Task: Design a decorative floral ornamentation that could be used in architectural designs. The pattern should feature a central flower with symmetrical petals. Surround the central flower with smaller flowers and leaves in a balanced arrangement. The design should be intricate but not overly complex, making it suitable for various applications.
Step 453:
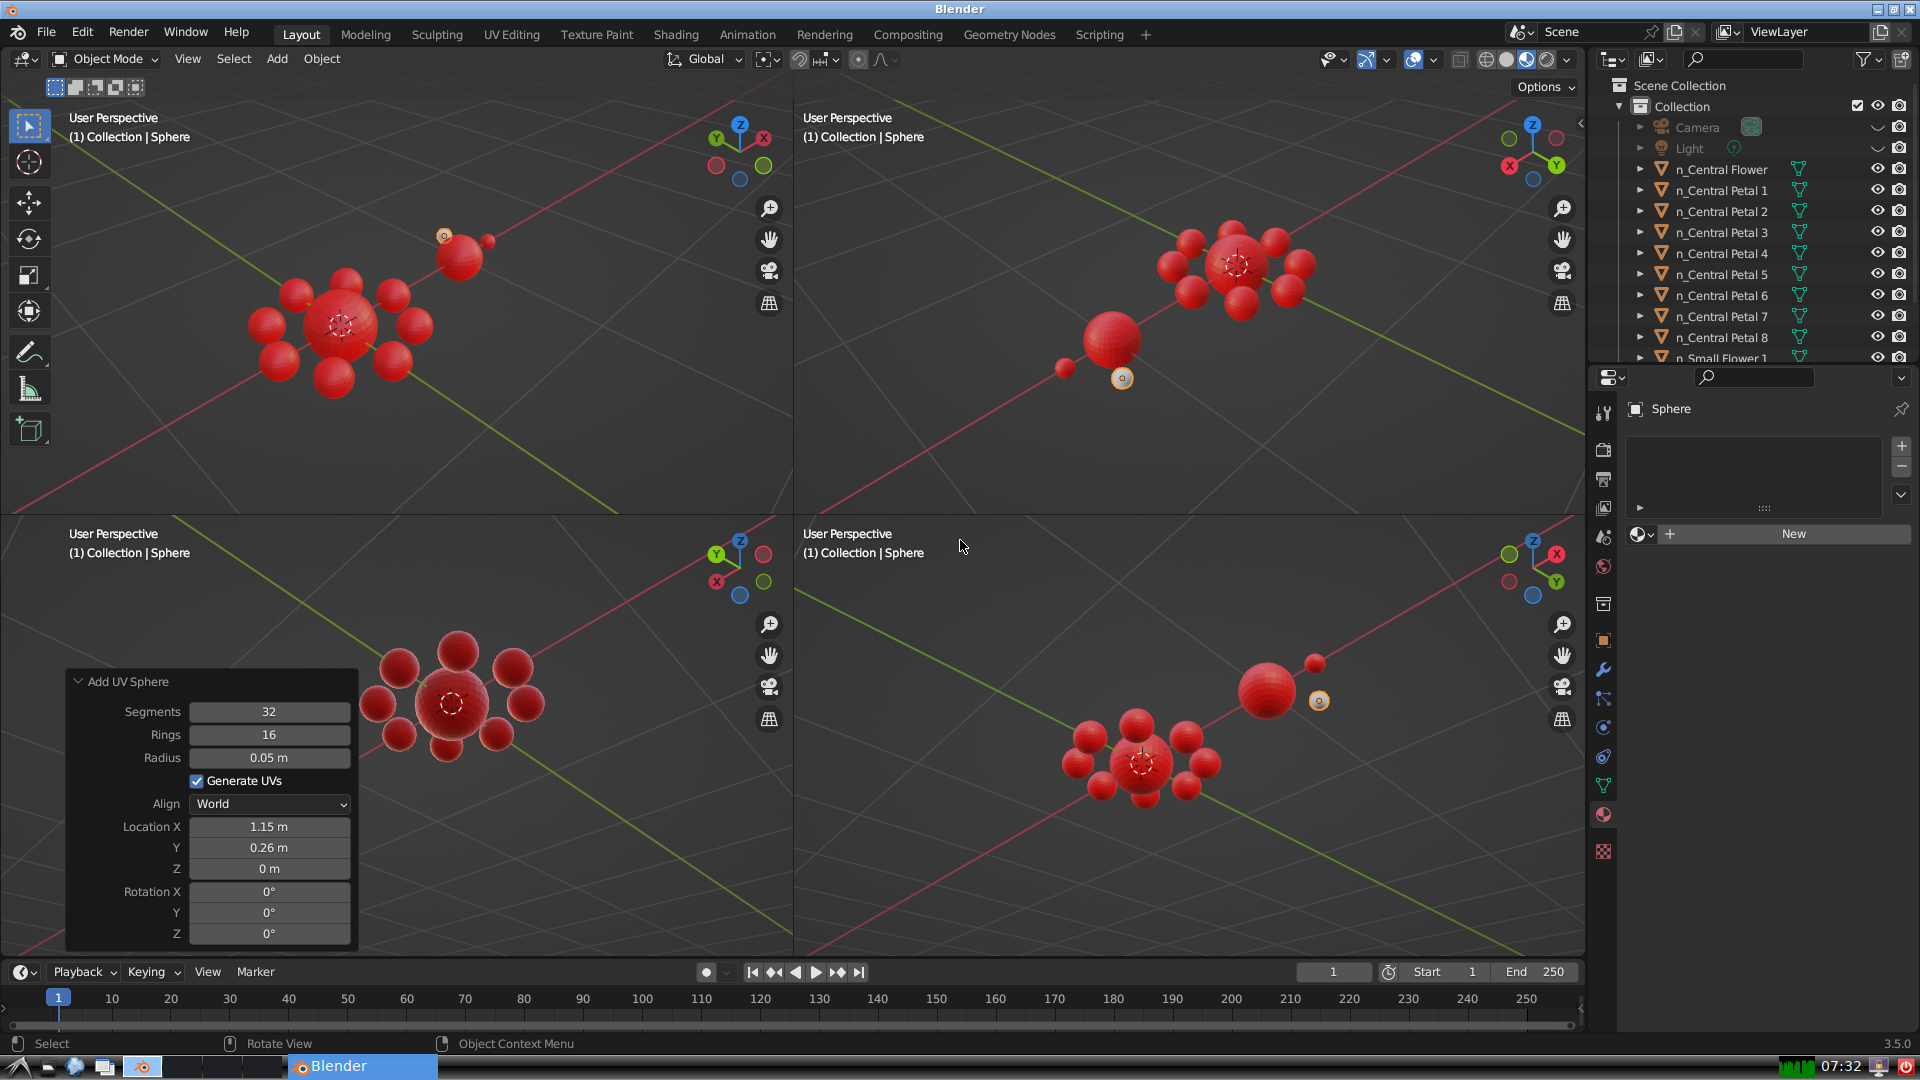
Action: {"key_press": ['Ctrl, Home']}